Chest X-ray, PA view. Patient: 53 years old, sex M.
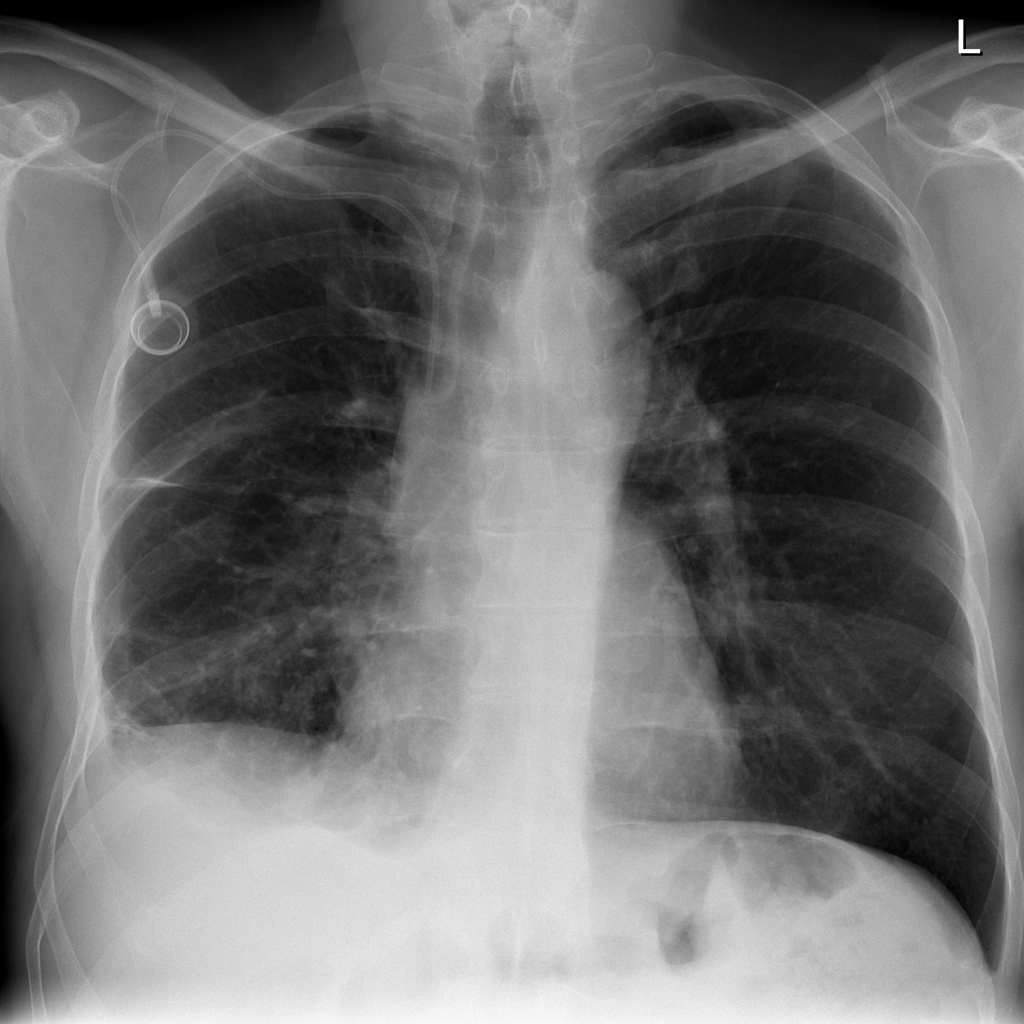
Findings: No Finding